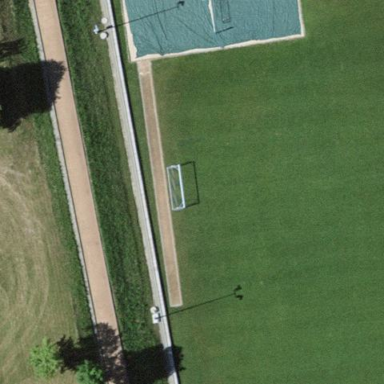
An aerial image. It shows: Grass pitch for leisure activities.